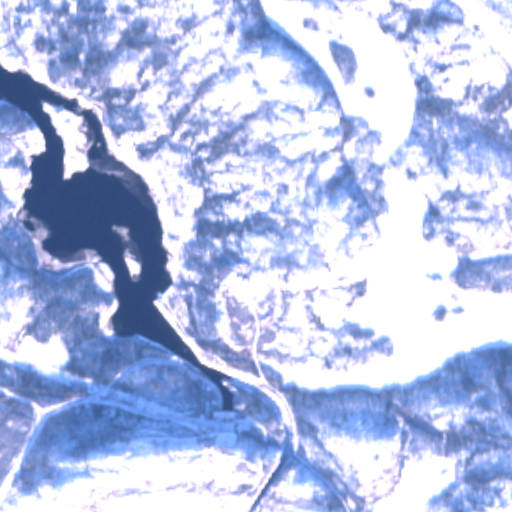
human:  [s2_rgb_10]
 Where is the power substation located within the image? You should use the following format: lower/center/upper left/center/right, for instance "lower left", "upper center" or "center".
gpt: The power substation is located in the lower center of the image.
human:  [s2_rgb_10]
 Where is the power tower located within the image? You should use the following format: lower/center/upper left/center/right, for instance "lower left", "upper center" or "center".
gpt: The power tower is located in the lower left of the image.
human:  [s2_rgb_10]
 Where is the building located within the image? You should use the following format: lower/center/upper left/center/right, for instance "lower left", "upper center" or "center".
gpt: The building is located in the lower center of the image.
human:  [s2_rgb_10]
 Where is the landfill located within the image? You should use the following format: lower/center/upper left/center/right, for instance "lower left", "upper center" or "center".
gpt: There is no landfill in the image.